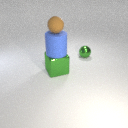
large green metal cube below small brown rubber sphere